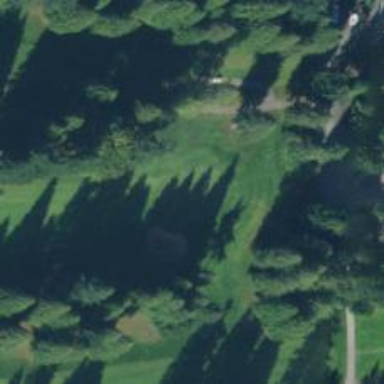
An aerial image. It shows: View of golf hole.